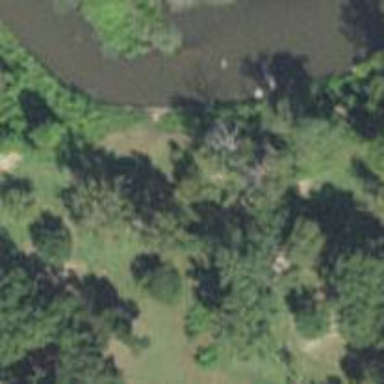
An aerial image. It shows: Disc golf hole.